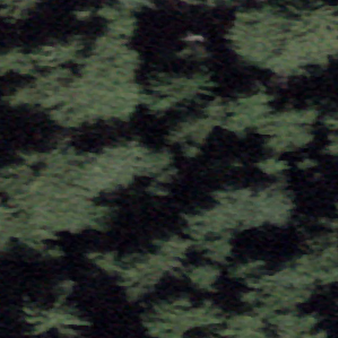
Label: other